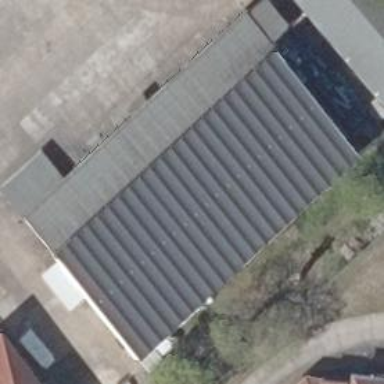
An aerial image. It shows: Garage building.